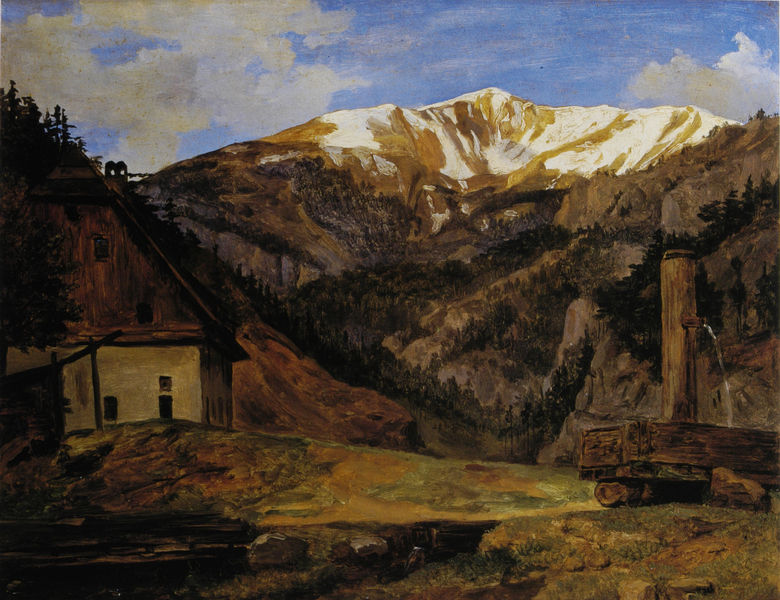
Titel: Blick vom Höllental auf den Schneeberg (Naturstudie)
Künstler: Ferdinand Georg Waldmüller
Standort: Wien
Institution: Niederösterreichisches Landesmuseum
Schlagwörter: baum, berg, blau, dunkel, felsen, gemälde, himmel, schatten, wasser, weiß, wolken, bäume, gelb, grün, landschaft, ocker, ausschnitt, braun, fenster, grau, holz, licht, straße, tür, ausblick, dach, gebäude, gras, haus, rot, schnee, weg, wiese, wolke, flächig, malerei, wand, spitze, stein, steine, öl, dämmerung, erde, hügel, natur, stamm, weide, brücke, einsam, hütte, sonne, wiesen, realismus, sanft, tal, wald, brunnen, schornstein, turm, deutschland, sommer, düster, ansicht, naturalismus, heu, steinig, berge, fels, gebirge, gipfel, gletscher, hang, sonnenlicht, giebel, mauer, sonnenuntergang, kahl, landschaftsmalerei, alm, schlucht, bauernhof, herbst, rast, bank, romantik, tannen, ölgemälde, häuschen, stimmung, frühling, umriss, panorama, senke, höhe, scheune, bayern, alpen, schneefeld, idyll, idyllisch, wälder, schweiz, täler, österreich, gedeckt, sicht, has, karg, wanderer, brauntöne, bauernhaus, kapelle, stall, nadelbäume, spätsommer, nadelwald, trog, tränke, wasserstrahl, schneebedeckt, hänge, stumpf, brunne, bergbrunnen, berghütte, bergweide, brücke?, che cazzo devo fare, cosa vuoiiiiii????, dumpf, gebierge, gebirgskette, gebirgsketten, gebirgsluft, hebung, heidi, heido, holzhaus, konstrukt, landluft, seinig, wolkem, wolkoen, baumgrenze, bauwerk, watzmann, schaune, strae, österrecih, scheuer, 1850, koppe, haus+holz, holzbrunnen